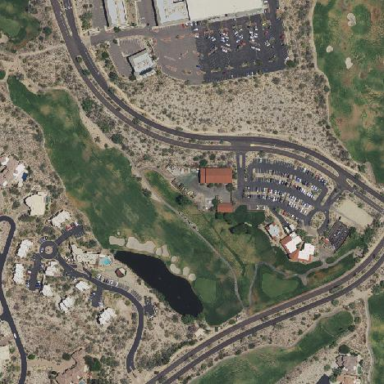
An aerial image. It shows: Golf rough area.